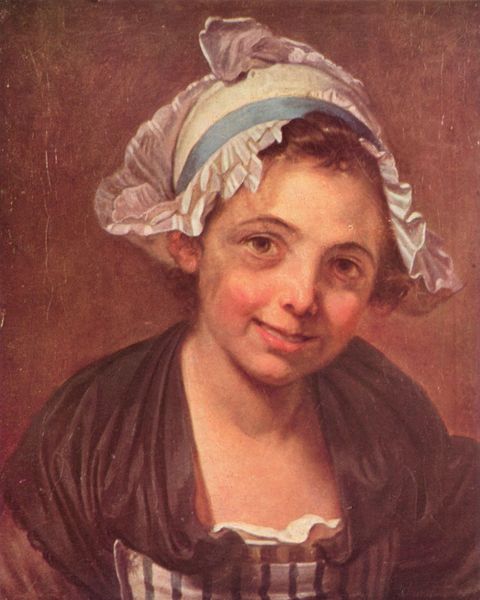
Titel: Porträt einer jungen Bäuerin
Künstler: Jean-Baptiste Greuze
Standort: Sankt Petersburg
Institution: Musée de l'Ermitage
Schlagwörter: blau, dunkel, gemälde, kopf, schatten, umhang, weiß, grün, mädchen, braun, frau, frisur, haar, hintergrund, kariert, kleid, licht, mund, nase, ohr, orange, profil, schwarz, stirn, blick, rot, schal, tuch, haube, malerei, hemd, jung, kappe, mütze, wand, augen, band, bluse, falten, gesicht, spitze, bildnis, hals, niederlande, portrait, porträt, auge, gewand, haare, kind, frontal, kinn, lippen, locken, ohren, rosa, schulter, hellblau, kopfbedeckung, lächeln, magd, wangen, mieder, backen, violett, weis, kopftuch, brauen, pupillen, gestreift, streifen, rüschen, stola, geneigt, lachen, schmutz, jugend, gross, grinsen, tracht, schultertuch, haaransatz, korsett, fröhlich, blickkontakt, gerafft, schüchtern, dirndl, dirndel, schmutzig, blaues band, lächel, lächelt, mädchen haube lächlen